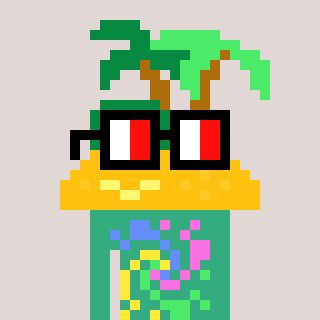
a pixel art character with square glasses with black frames and red eyes, a island-shaped head and a teal-colored body on a warm background